Field crop: tomato
Growth stage: 2
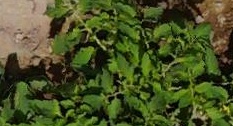
Species: tomato